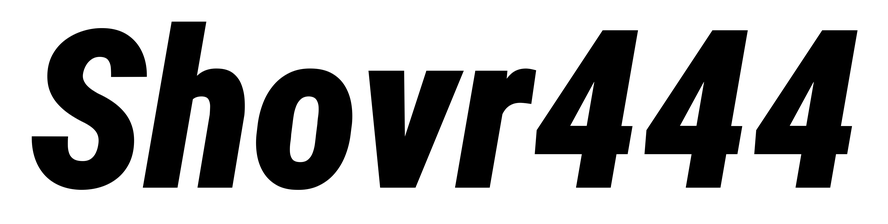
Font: Roboto-Italic_Condensed_Black_Italic